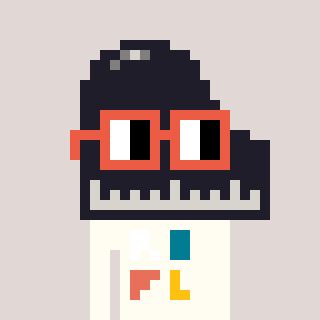
a pixel art character with square orange glasses, a piano-shaped head and a grayscale-colored body on a warm background